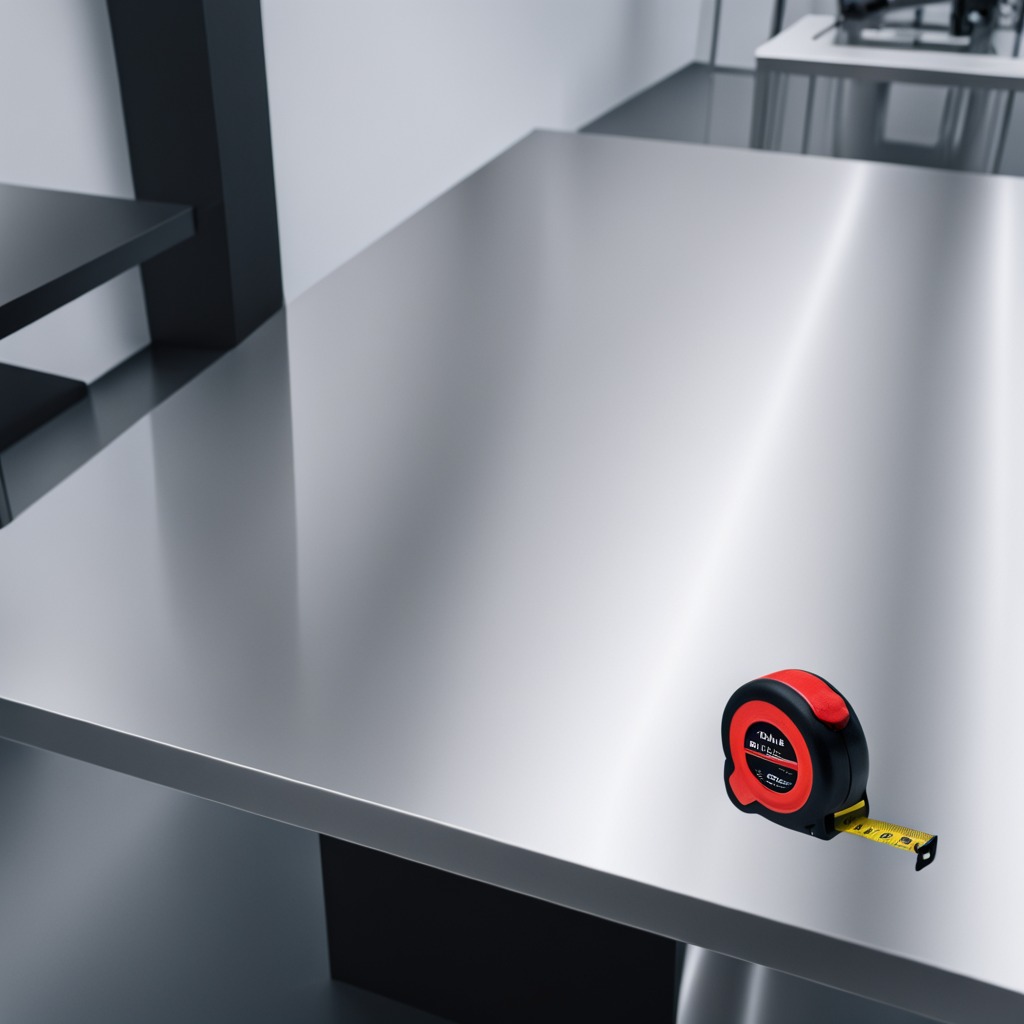
A measuring tape lies on a stainless steel table in a high-end prototyping lab.